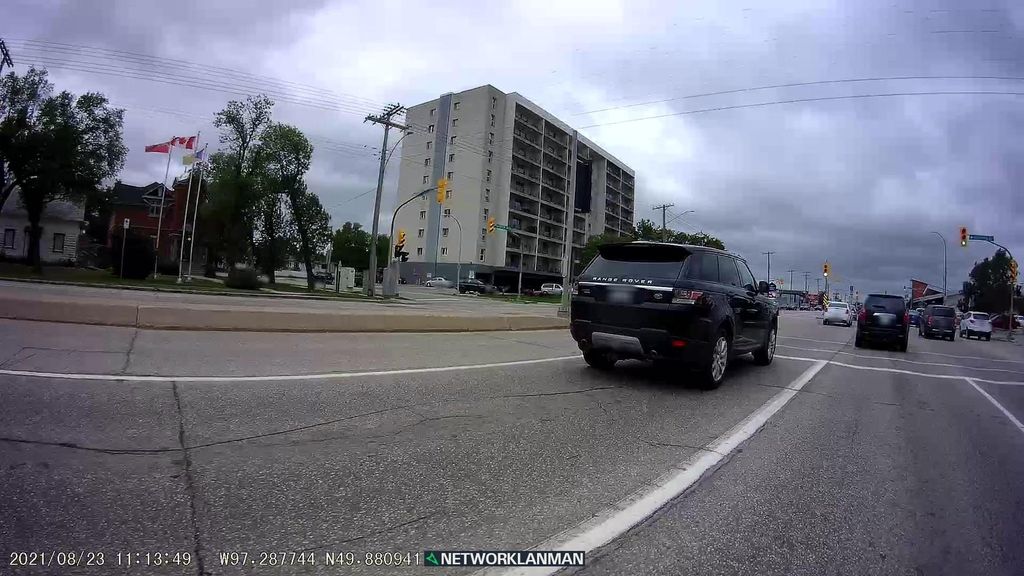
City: winnipeg